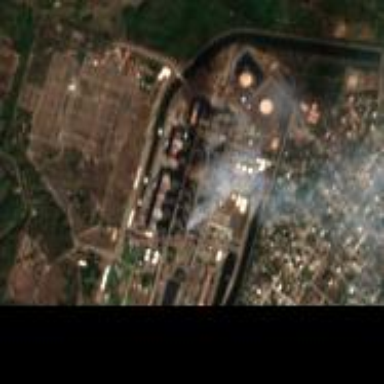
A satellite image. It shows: Coal-powered plant.